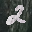
Label: 2